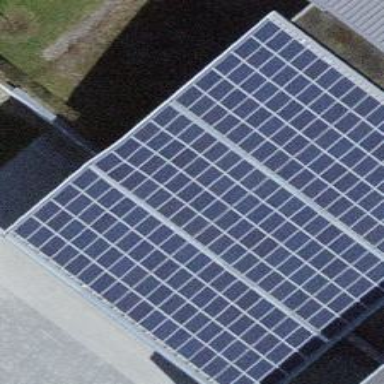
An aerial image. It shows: Solar power generator utilizing photovoltaic technology with solar photovoltaic panels.